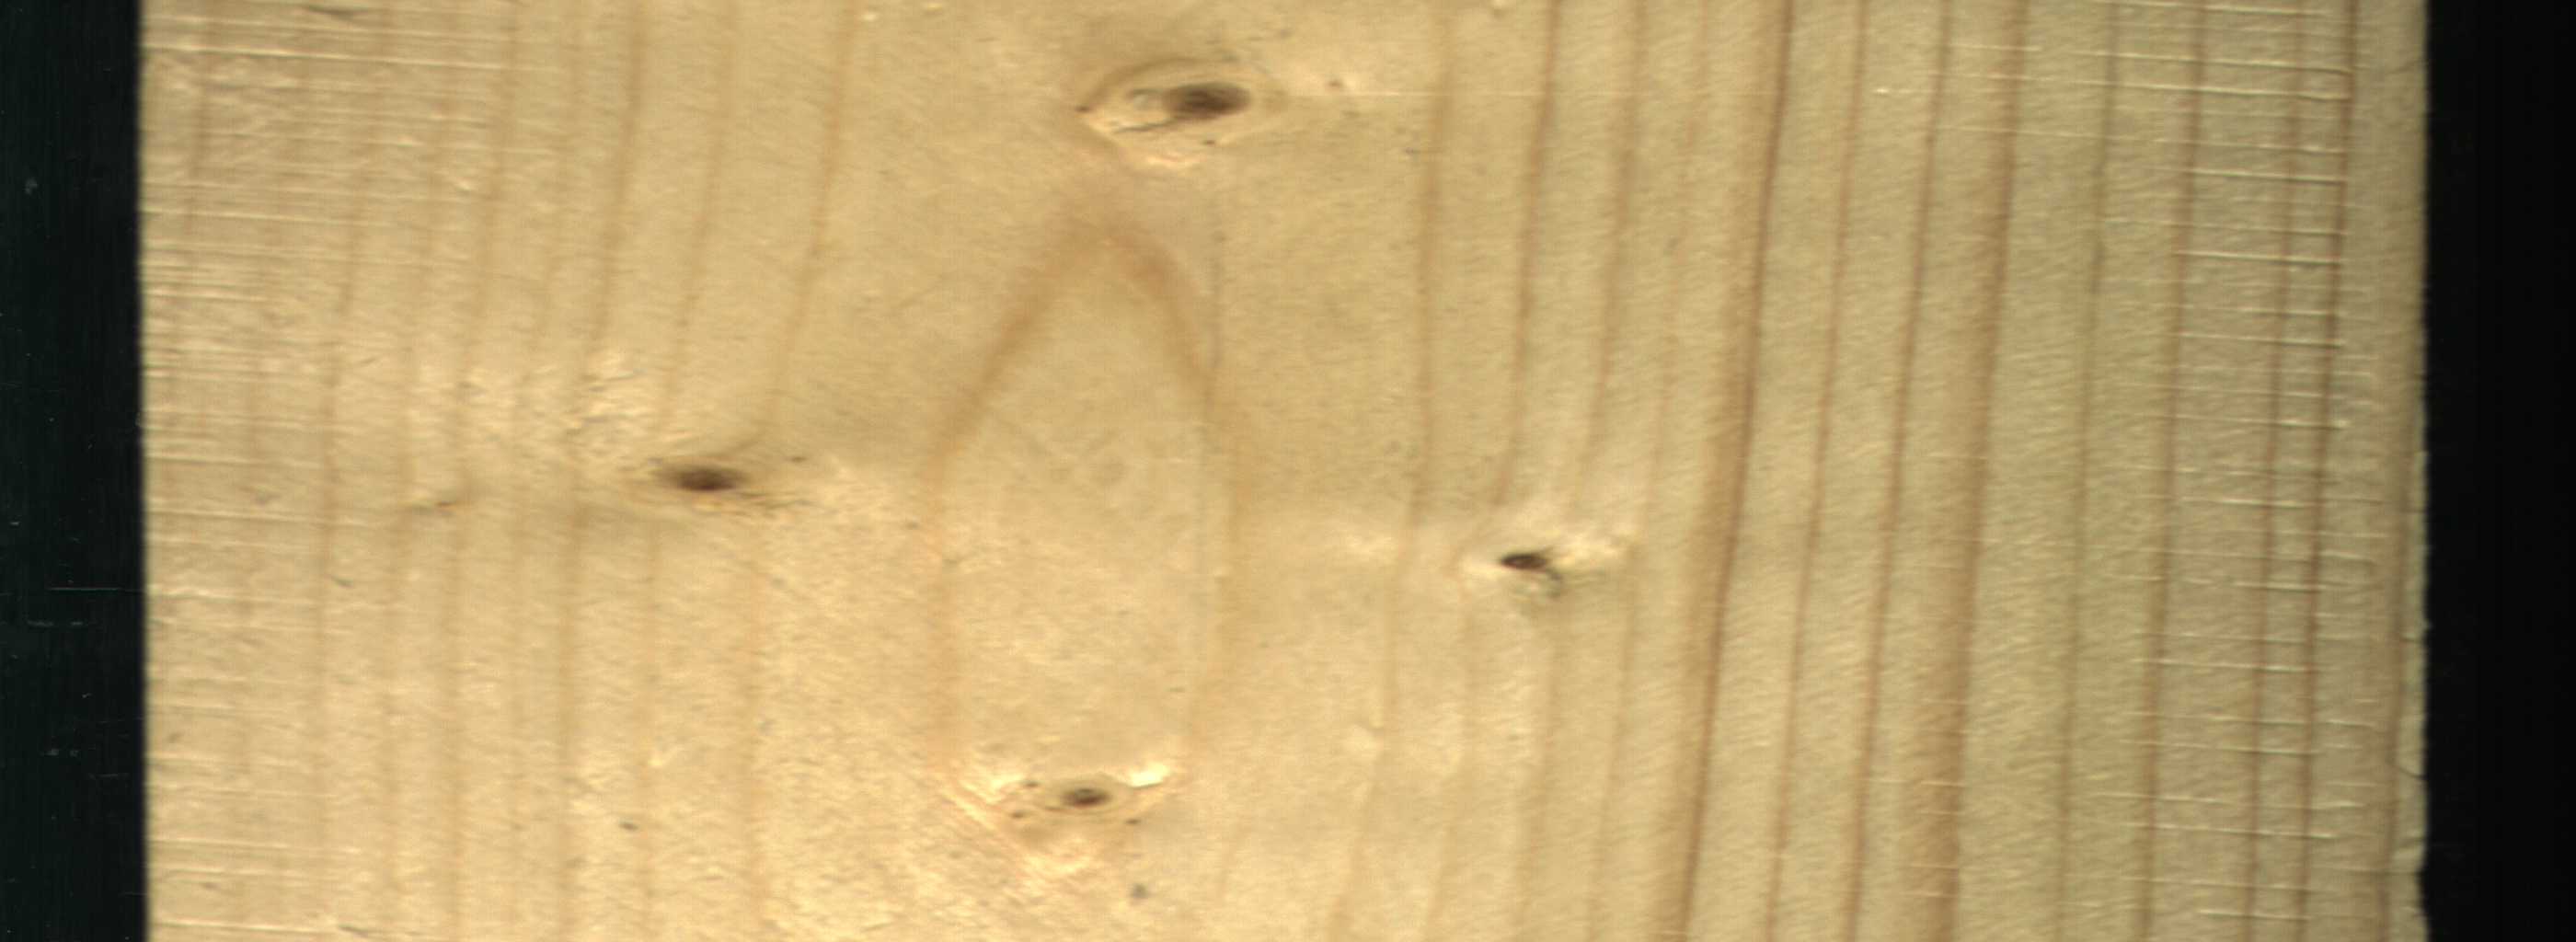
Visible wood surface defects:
Live_Knot
Live_Knot
Live_Knot
Live_Knot